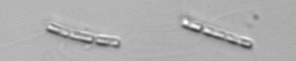
Label: Chaetoceros